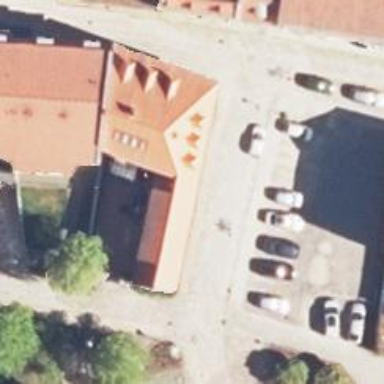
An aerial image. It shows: Building that houses restaurant.